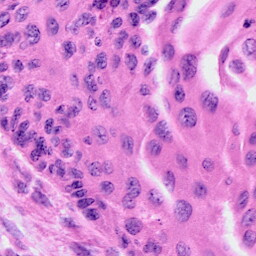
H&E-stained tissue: Cervix